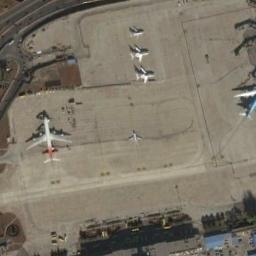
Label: airplane